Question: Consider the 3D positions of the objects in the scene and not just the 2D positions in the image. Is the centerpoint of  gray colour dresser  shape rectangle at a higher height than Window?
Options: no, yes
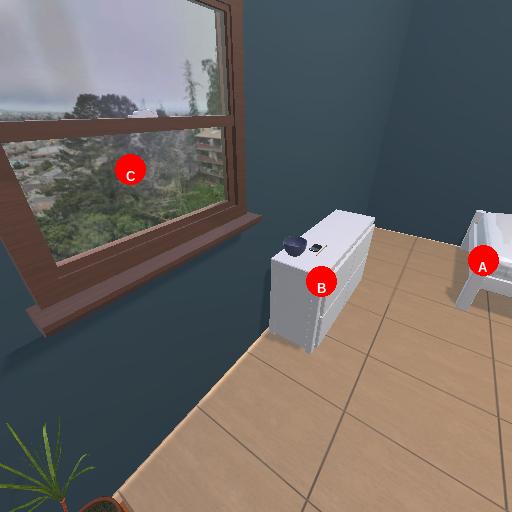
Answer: no